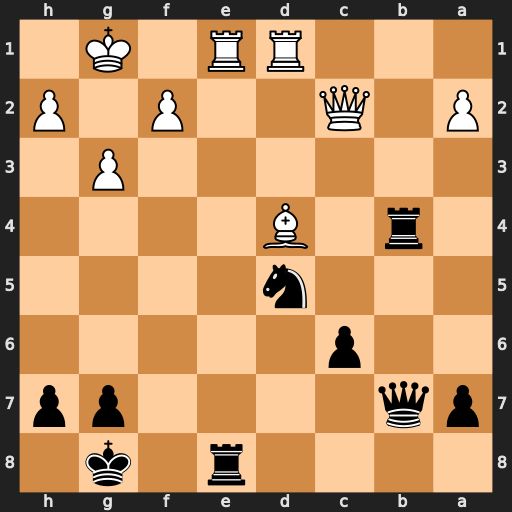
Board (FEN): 4r1k1/pq4pp/2p5/3n4/1r1B4/6P1/P1Q2P1P/3RR1K1
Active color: b
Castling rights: -
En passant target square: -
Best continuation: Rxe1+ Rxe1 Rxd4